Field crop: tomato
Growth stage: 1
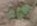
Species: solanum